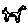
Label: cat